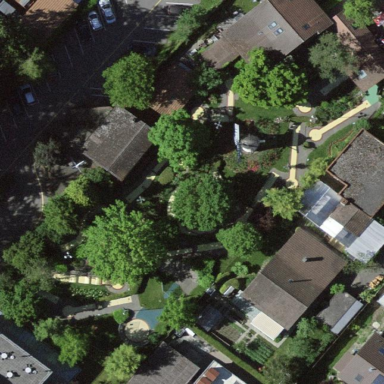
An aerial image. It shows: Miniature golf course.